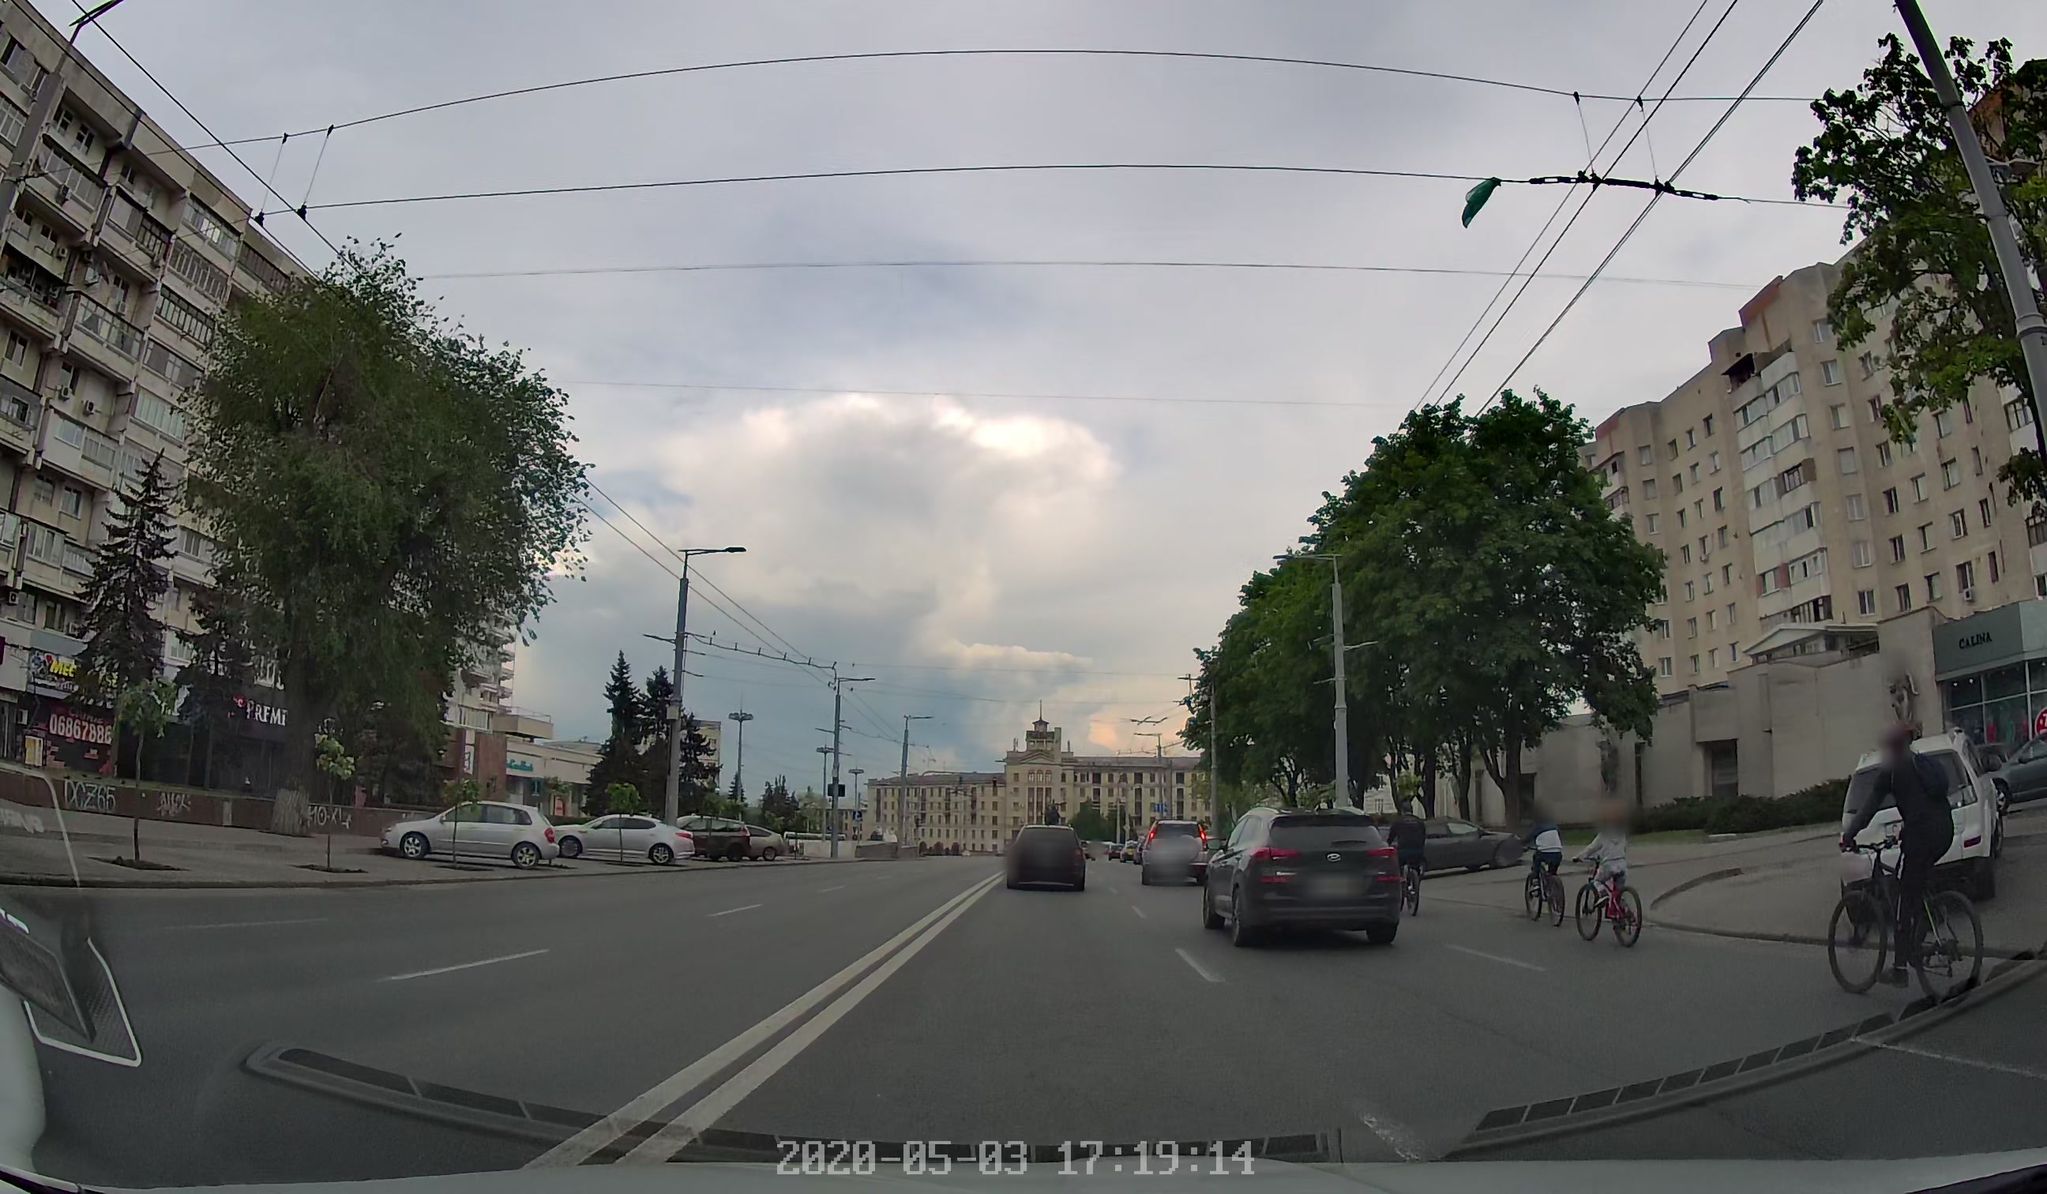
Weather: cloudy
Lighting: day
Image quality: good
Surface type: driving surface
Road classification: primary
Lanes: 6
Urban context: urban centre
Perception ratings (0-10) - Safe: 2.86, Lively: 6.48, Beautiful: 5.38, Boring: 2.44, Depressing: 2.1, Wealthy: 1.85